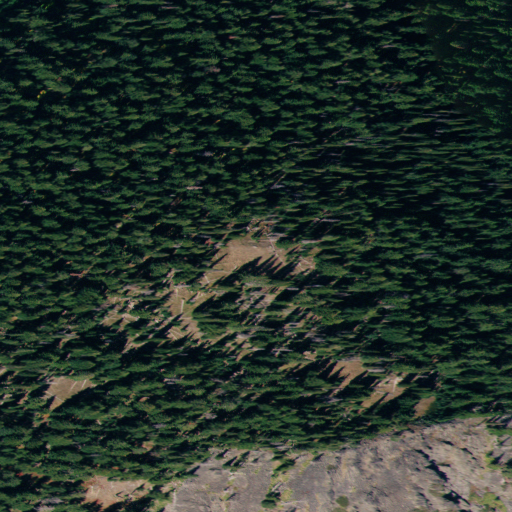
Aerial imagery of mountain in Idaho named Long Hike Peak containing evergreen forest, shrub, and grassland